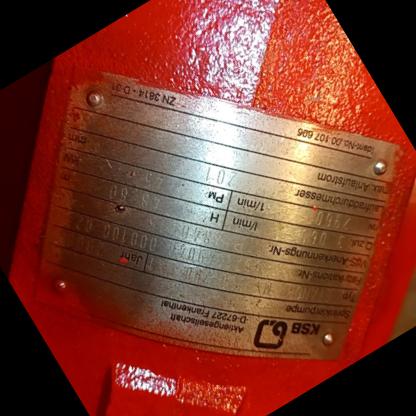
Klasa: tabliczka-znamionowa